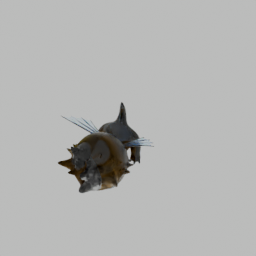
Label: animals